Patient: sex F, age 57
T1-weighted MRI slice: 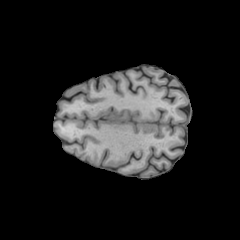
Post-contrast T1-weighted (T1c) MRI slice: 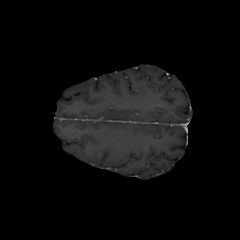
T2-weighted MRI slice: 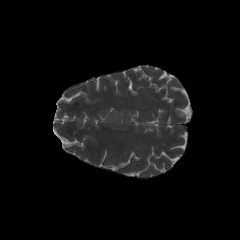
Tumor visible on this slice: no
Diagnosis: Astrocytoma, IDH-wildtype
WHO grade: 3